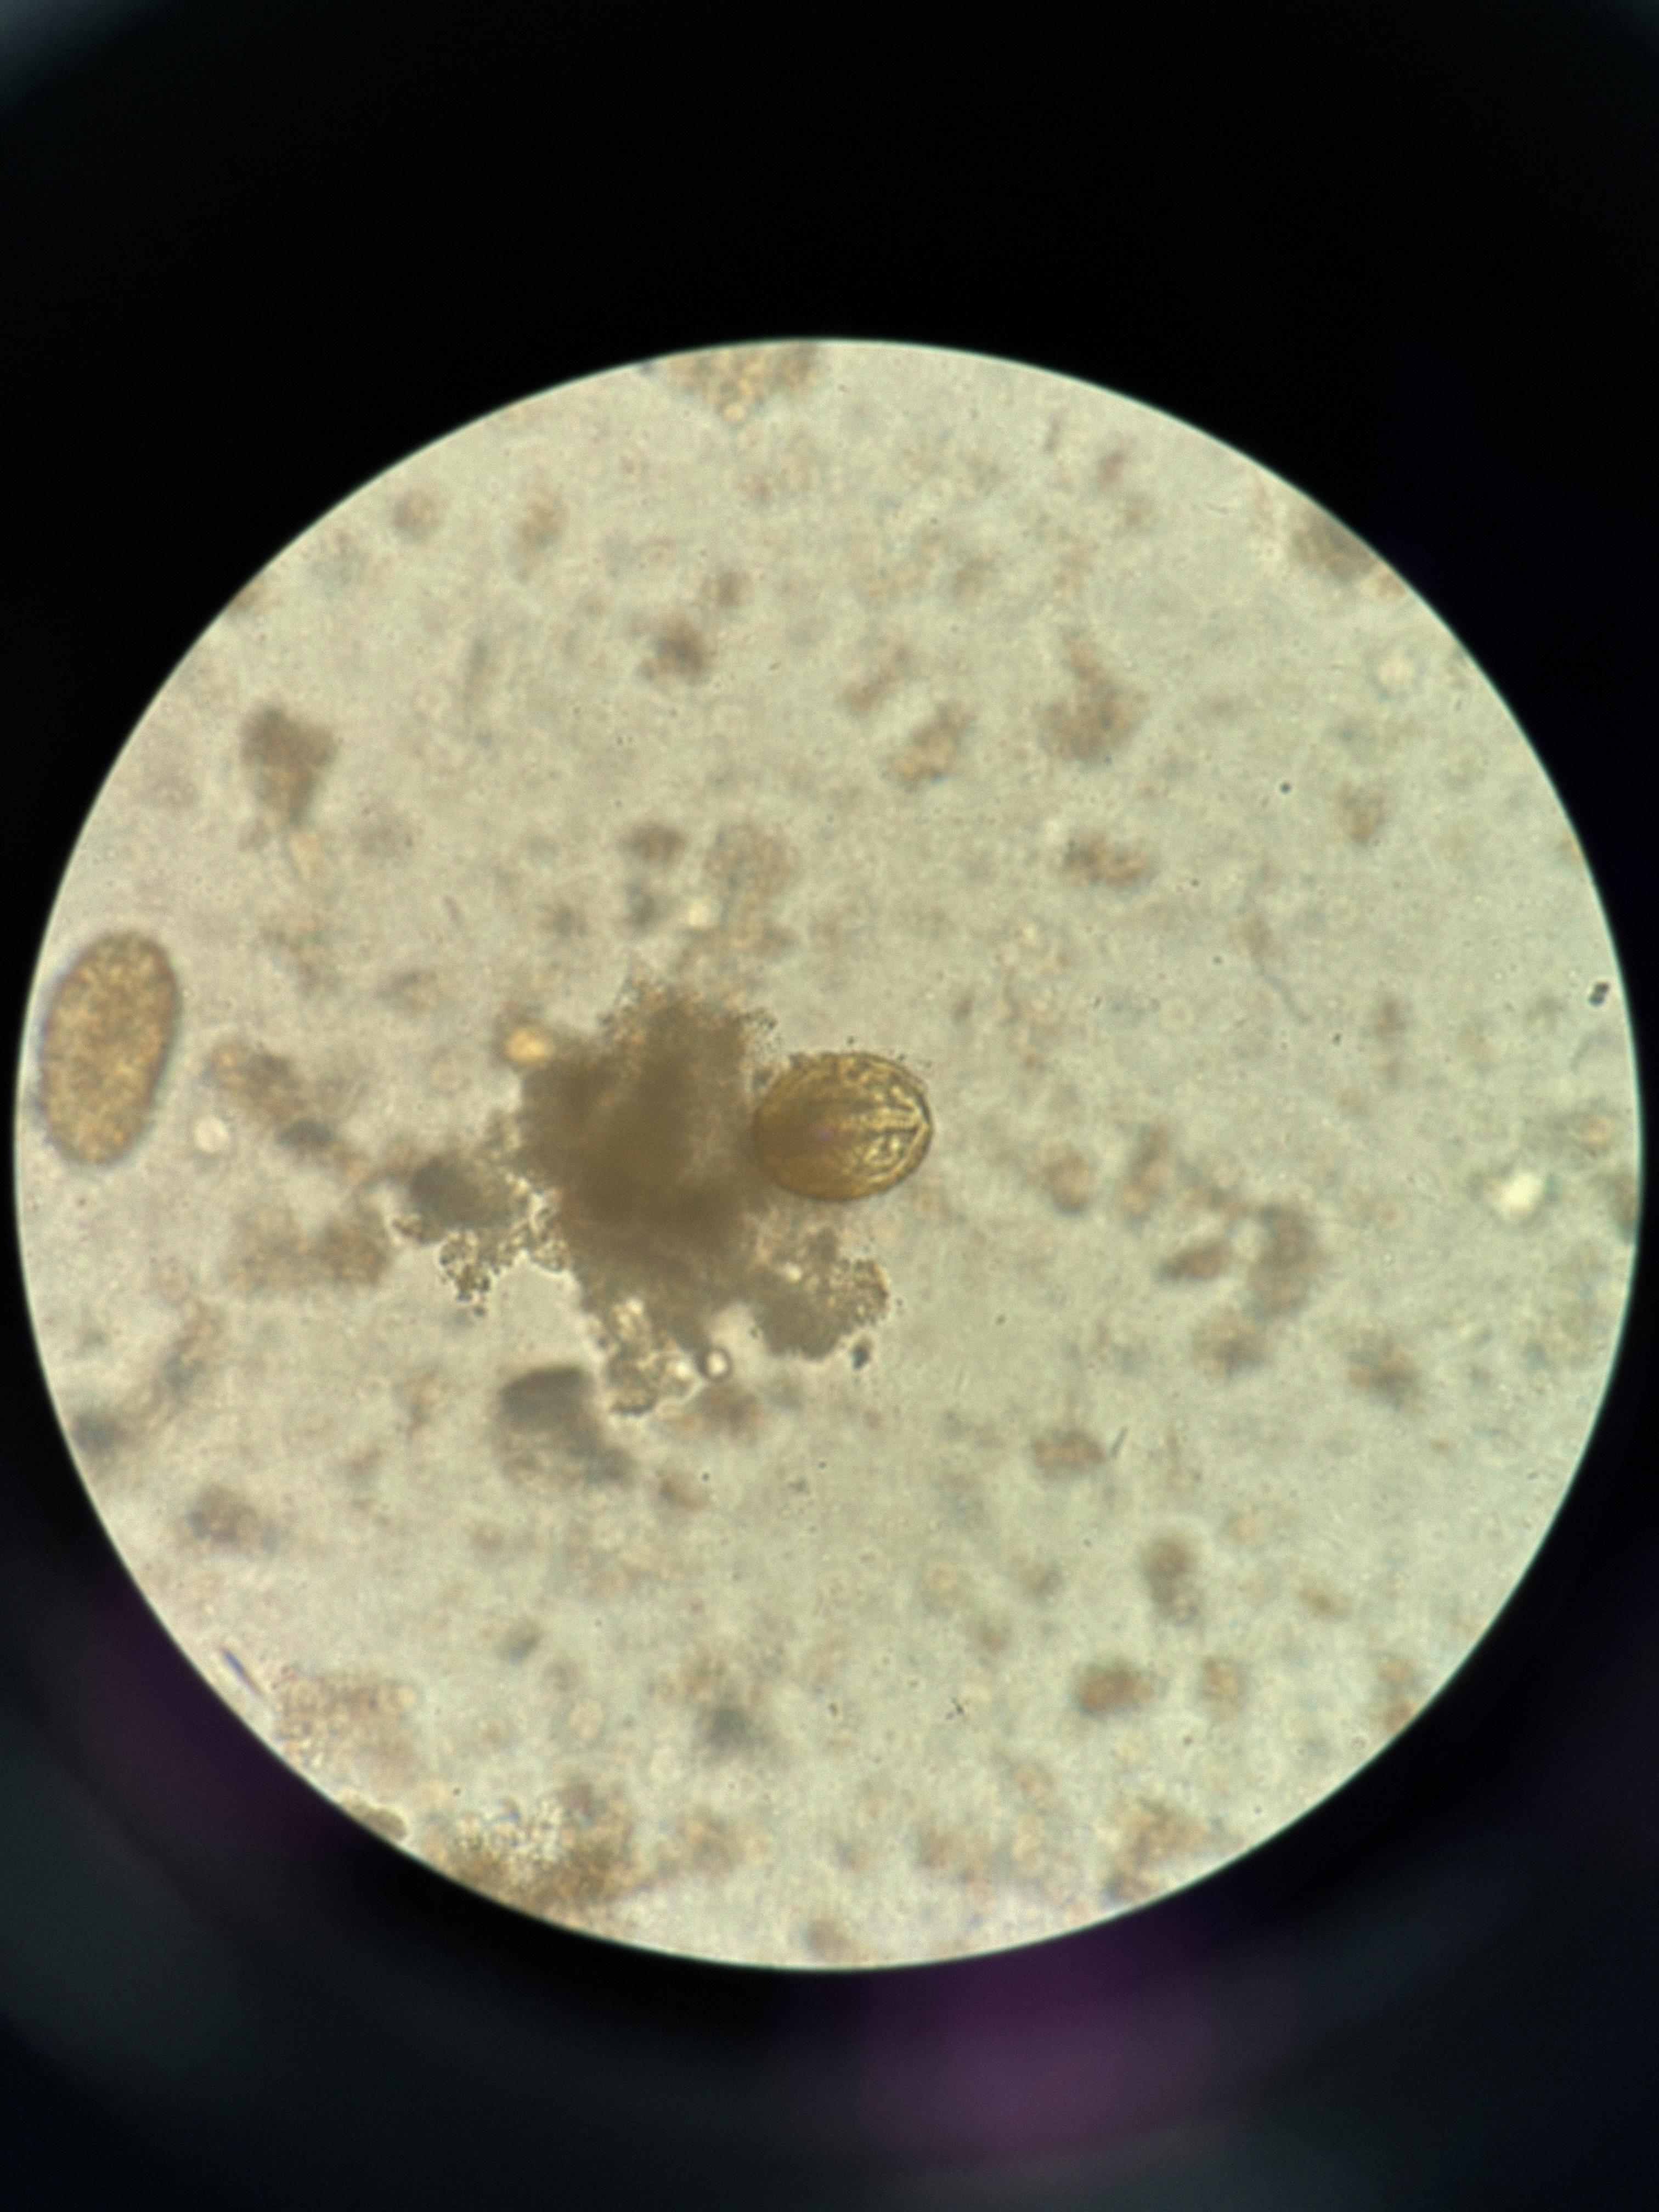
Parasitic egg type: Ascaris lumbricoides